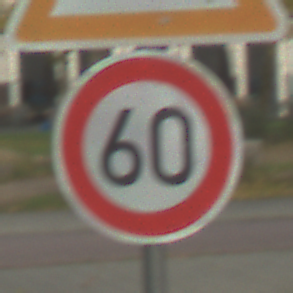
Verkehrszeichen: Geschwindigkeit60
Zusatzzeichen oben: WildwechselRechts
Umgebung: Outdoor, Urban
Tageszeit: MorningAfternoon
Wetter: PartlyCloudy
Licht: Natural
Jahreszeit: NotSpecified
Kontrast: LowContrast